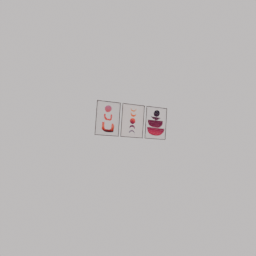
Label: decoration